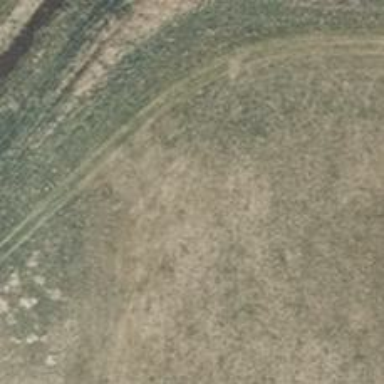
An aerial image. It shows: Track with grass surface categorized as grade4 tracktype.